Question: I am trying to upload a binary of an App so that I can test out in app purchase.I can run the Application on intended iOS device which mean the development profile is working fine. But when I try to archive the file I get the error as shown in the image. Since i cannot import the private key associated to the profile show in the error I want to generate my own certificate using keyChain. So I created the certificate but I can't find the option send invite to a distributor or upload a certificate. My profile status is Admin. What should i do.

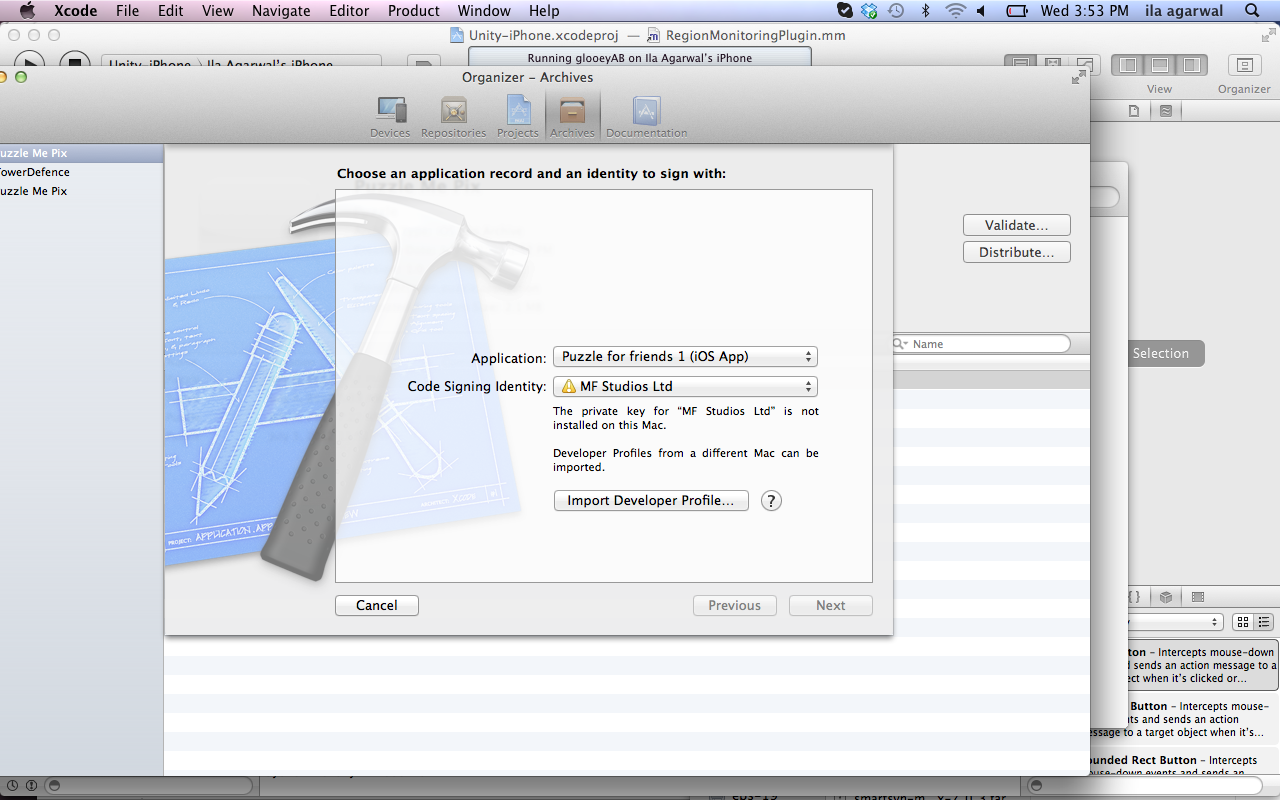
Answer: You should revoke your distribution certificate in your account.
So that it ask the '.cer' keyfile in your account again. You can create '.cer' file in your keychain go to 'Request a Certificate from a Certificate Authority' and give your details that your mail id etc. so that it will create '.cer' file and in developer.apple.com , you can upload the 'cer' file once you revoke your distribution certificate so that it will generate the certificate which can be installed in your system.